Question: I was searching a lot before I made this question. I tried several ways, spent hours with it, but I couldn't solve this simple problem. You should know, that I'm a beginner in Matlab.
These datas are x and y locations, measured by an RFID reader, I would like to plot them with different colours. I used 8 RFID tags during the measurement, so I have 8 fix points - these are marked with '*', hence I would like to use 8 (RGB) colours instead of the 7 basic colours. I wrote this in Matlab and it works properly, but just with the 7 basic colours, so 2 data sets have the same colour.
'''
close all
clc
RealPOSX=[40 31 0 -31 -40 -32 0 +31];RealPosY=[0 27 40 27 0 -27 -40 -27]
RealTagID=['A3 ' ;'A1 ' ; '9F ' ;'9D ' ; '9B ' ; 'A9 ' ; 'A7 ' ; 'A5 ' ];
for i=1:length(XLocalization)
temp=Epc{i};
ID(i,:)=temp(end-2:end);
end
colorsR=['b*'; 'g*'; 'r*' ;'k*' ;'c*'; 'y*' ;'m*' ;'k*']
colorsR2=['bo'; 'go'; 'ro' ;'ko' ;'co'; 'yo' ;'mo' ;'ko']
for i =1: length(RealPOSX)
idx = all(ismember(ID,RealTagID(i,:)),2)
pos=find(idx==1);
POS{i}=pos;
plot(RealPOSX(i),RealPosY(i),colorsR(i,:))
hold on
plot(XLocalization(POS{i}),Ylocalization(POS{i}),colorsR2(i,:))
end
grid on
'''
The easiest way seemed to me just to change the color type like that - this was the first, what I have tried:
'''
colorsR=['[0 0 0]*'; '[0 1 0]*'; '[1 0 0]*' ;'[0 0 0]*' ;'[0 1 1]*'; '[1 1 0]*' ;'[1 0 1]*' ;'[0.5 0.5 0]*']
colorsR=['[0 0 0]o'; '[0 1 0]o'; '[1 0 0]o' ;'[0 0 0]o' ;'[0 1 1]o'; '[1 1 0]o' ;'[1 0 1]o' ;'[0.5 0.5 0]o']
'''
But of course it didn't work.
---
:
I changed the codes now like @Wolfie suggested.
It looks like this now:
.
The new code:
'''
close all
clc
RealPOSX=[40 31 0 -31 -40 -32 0 +31];
RealPosY=[0 27 40 27 0 -27 -40 -27];
RealTagID=['A3 ' ,'A1 ' , '9F ' ,'9D ' , '9B ' , 'A9 ' , 'A7 ' , 'A5 ' ];
for i=1:length(XLocalization)
ID(i,:)=Epc{i}(end-2:end);
end
colorsR = {[0 0 0], [0 1 0], [1 0 0], [0 0.5 0.5], [0 1 1], [1 1 0], [1 0 1], [0.5 0.5 0]};
for i =1: length(RealPOSX)
pos = find(ismember(RealTagID,'AA'));
% WHAT IS THIS 'AA'?
hold on
plot(RealPOSX(i),RealPosY(i), 'Color', colorsR{i}, 'Marker', '*') % It's working properly
plot(XLocalization(pos),Ylocalization(pos), 'Color', colorsR{i}, 'Marker', 'o')
hold off
end
grid on
'''
And here are my variables. I hope you can reach it. <URL>
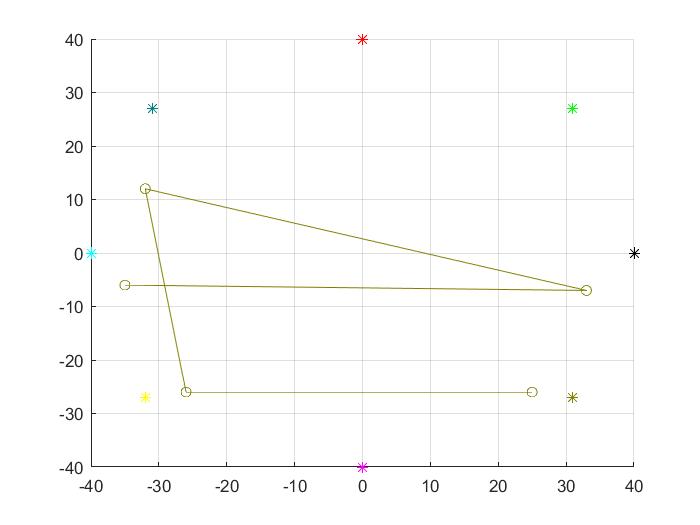
Answer: I don't know what all your variables are so I don't know if this will fix everything but here's a code breakdown:
Comments explain changes
'''
% Remember to end lines with ";" to suppress outputs
RealPOSX=[40 31 0 -31 -40 -32 0 31];
RealPosY=[ 0 27 40 27 0 -27 -40 -27];
% Doing this:
% RealTagID=['A3 ' ;'A1 ' ; '9F ' ;'9D ' ; '9B ' ; 'A9 ' ; 'A7 ' ; 'A5 ' ];
% is not the best way to store strings.
% Instead, use a cell to keep strings separate and make indexing easier
RealTagID={'A3', 'A1', '9F', '9D', '9B', 'A9', 'A7', 'A5'};
for i = 1:length(XLocalization)
% Depending on what is stored in Epc, you may not need temp.
% It would be more concise to do ID{i}=Epc{i}(end-2:end);
temp = Epc{i};
ID{i}=temp(end-2:end);
end
% Same note as above about cells
colorsR ={'b*', 'g*', 'r*', 'k*', 'c*', 'y*', 'm*', 'k*'};
colorsR2={'bo', 'go', 'ro', 'ko', 'co', 'yo', 'mo', 'ko'};
for i =1:length(RealPOSX)
%idx = all(ismember(ID,RealTagID(i,:)),2)
%pos=find(idx==1);
%POS{i}=pos;
%You can get pos more simply:
pos = find(ismember(RealTagID,ID{i}));
%POS{i} = pos
% But you're using POS{i} immediately so why store it at all?
% you should just hold on around your plotting, and hold off after
hold on
plot(RealPOSX(i), RealPosY(i), colorsR{i})
plot(XLocalization(pos), Ylocalization(pos), colorsR2{i})
hold off
end
grid on
'''
As for actually plotting with RGB colours, you should use this in your loop:
'''
colorsR = {[0 0 0], [0 1 0], [1 0 0], [0 0 0], [0 1 1], [1 1 0], [1 0 1], [0.5 0.5 0]};
plot(XValues, YValues, 'Color', colorsR{i}, 'Marker', '*')
'''